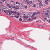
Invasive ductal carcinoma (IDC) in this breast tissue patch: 0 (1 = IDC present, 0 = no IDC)